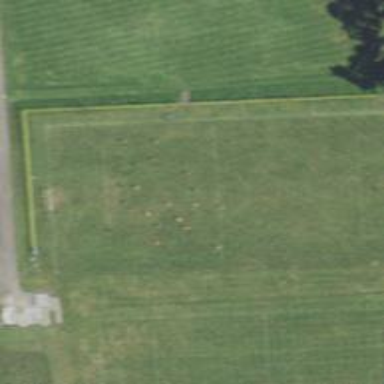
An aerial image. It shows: Field hockey pitch for leisure land sports.